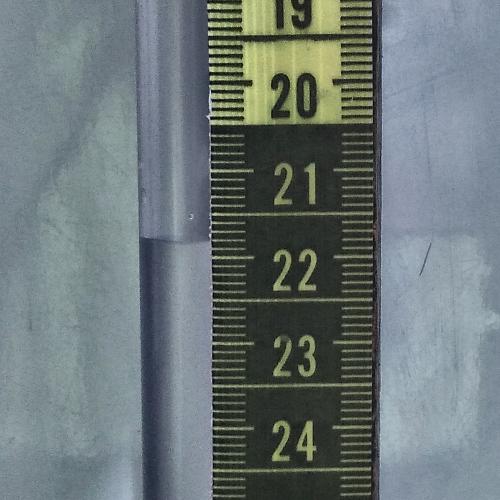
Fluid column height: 21.8 cm